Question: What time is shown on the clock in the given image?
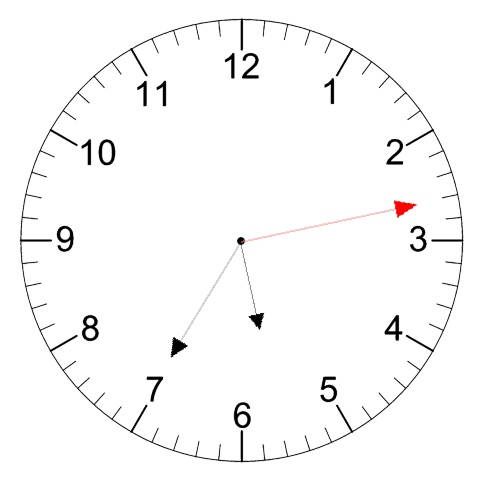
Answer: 05:35:13